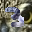
Label: 3